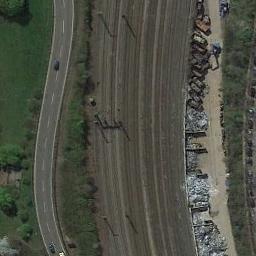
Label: railway